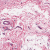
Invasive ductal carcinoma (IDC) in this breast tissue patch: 0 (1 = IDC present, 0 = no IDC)